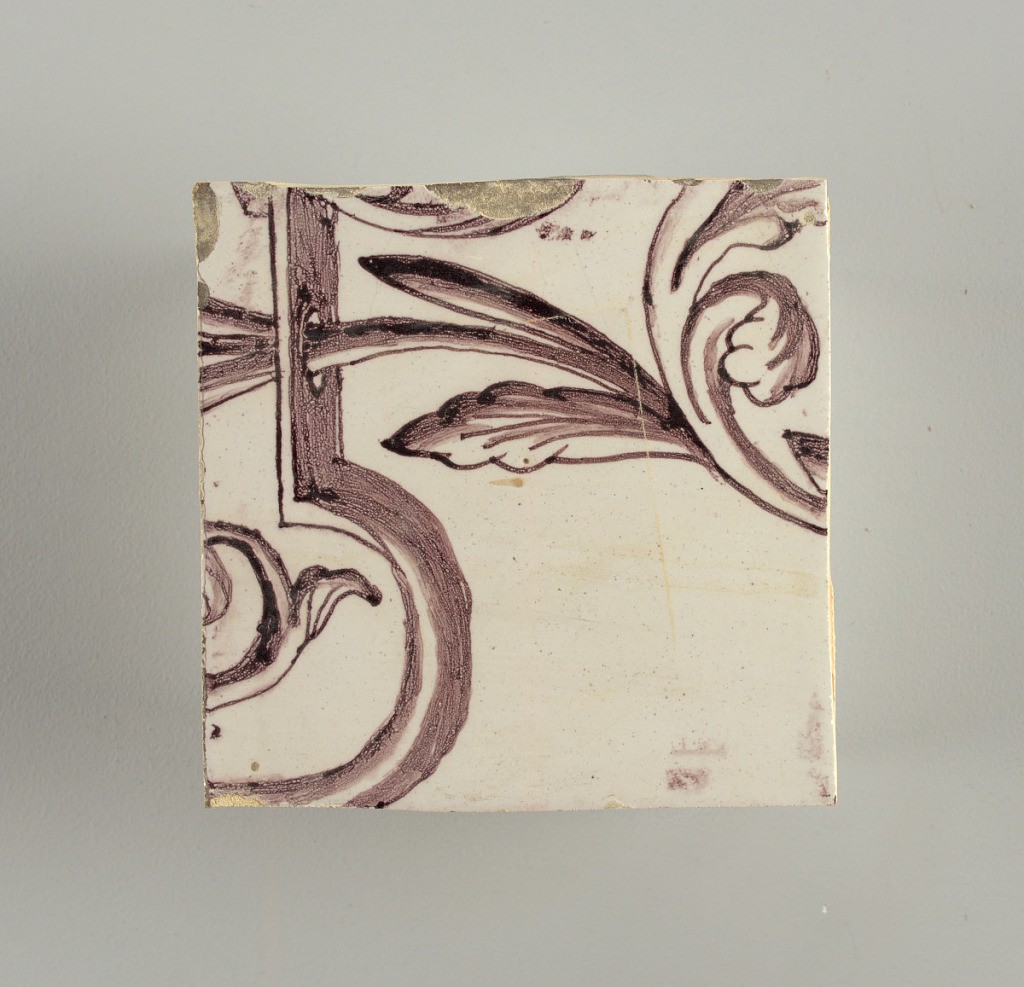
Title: Wall facing
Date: ca. 1725
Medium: Tin-glazed earthenware, underglaze
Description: Horizontal rectangle.  Thirty-seven tiles wide and twenty-one high with opening for door or window nineteen and one-half tiles high and twelve wide.  To left and right of opening, centered canopy above. Left, woman representing Hope, right, a sculputure urn.  Centered above opening, a mascaron.  Arabesque design of foliage.